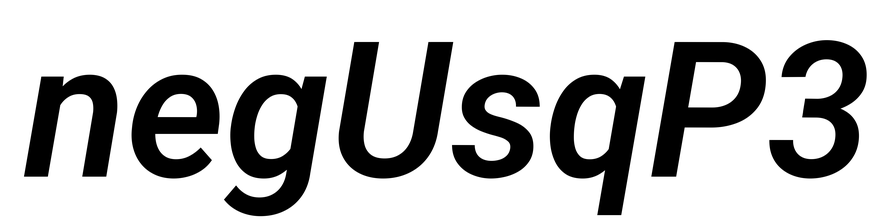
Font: Roboto-Italic_SemiBold_Italic